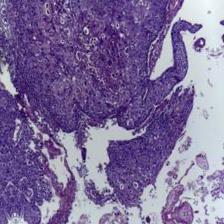
Diagnosis: OSCC